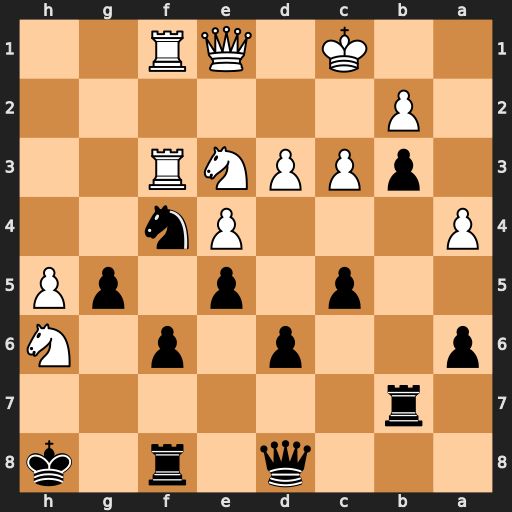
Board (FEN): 3q1r1k/1r6/p2p1p1N/2p1p1pP/P3Pn2/1pPPNR2/1P6/2K1QR2
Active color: b
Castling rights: -
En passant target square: -
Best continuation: Nxd3+ Kd2 Nxe1